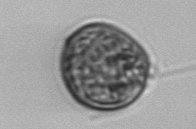
Label: Prorocentrum